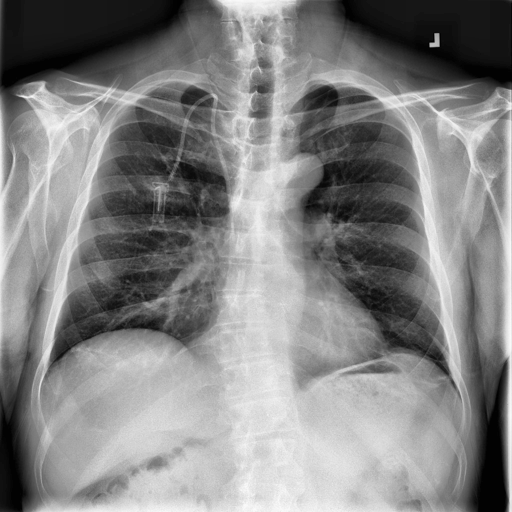
Finding: NORMAL